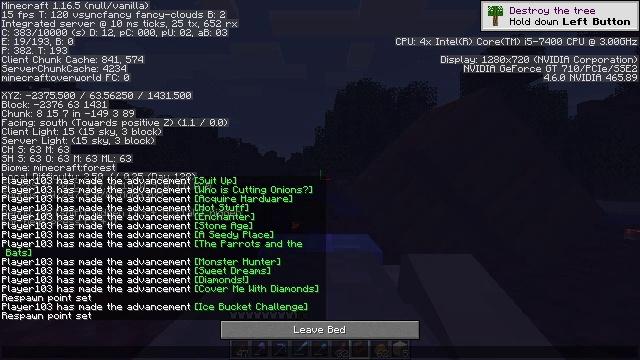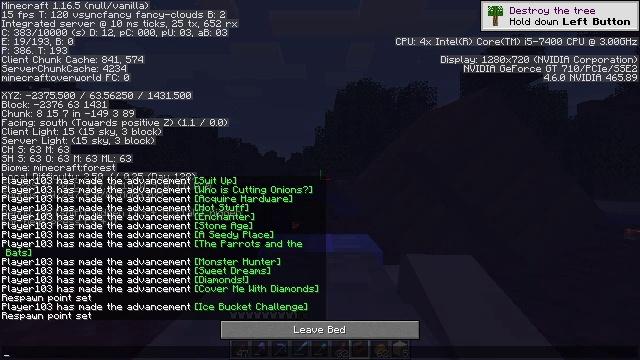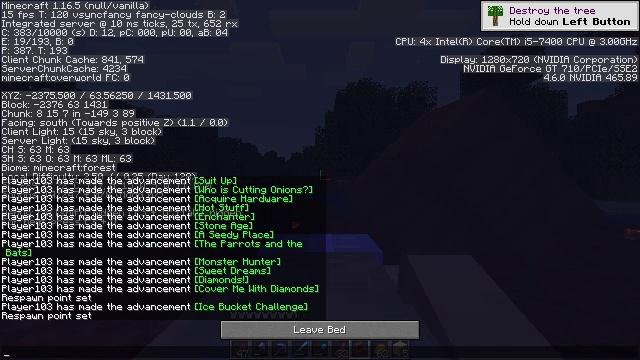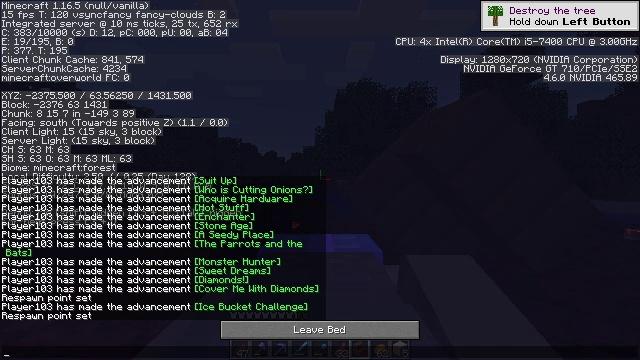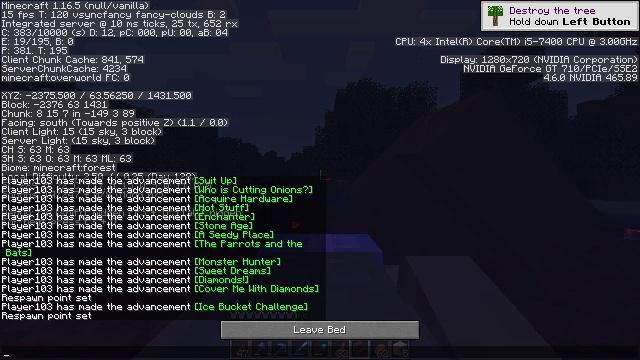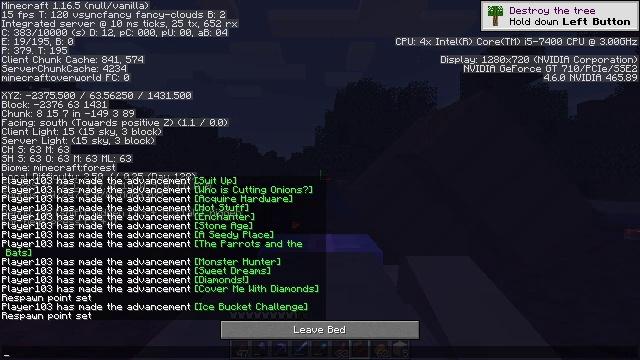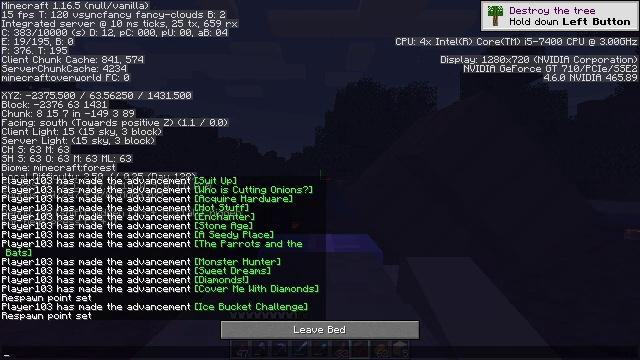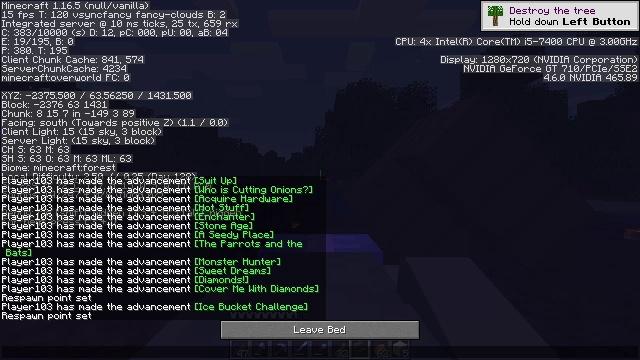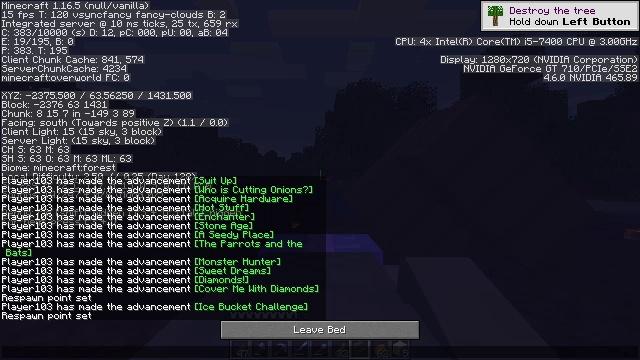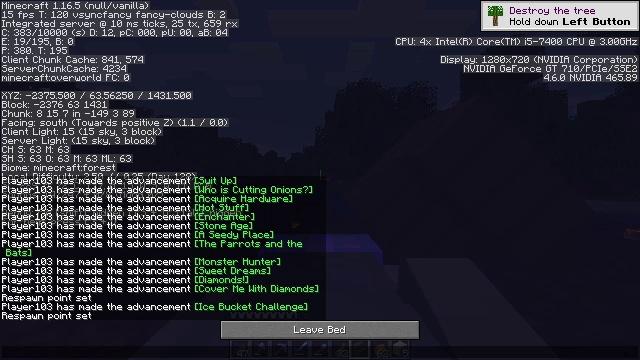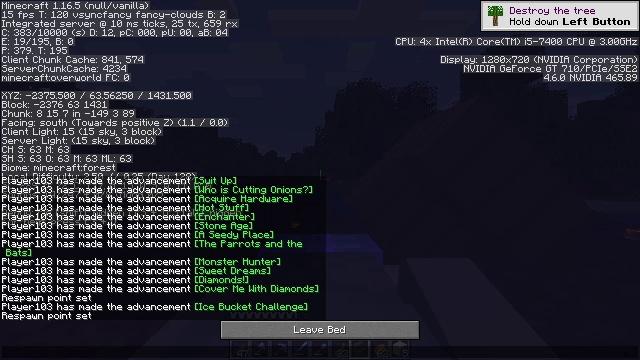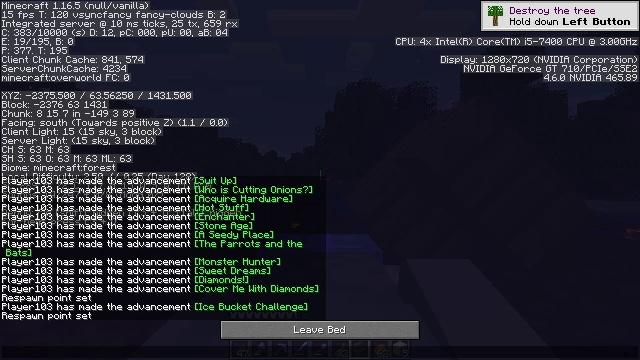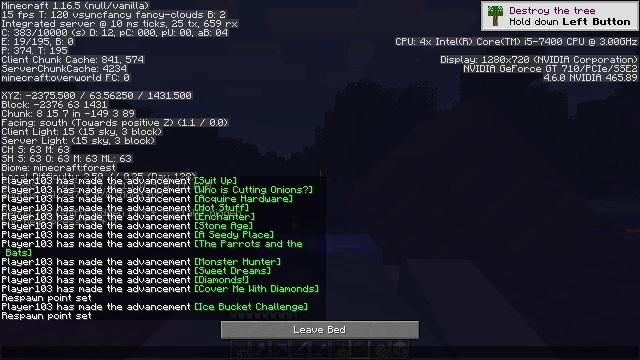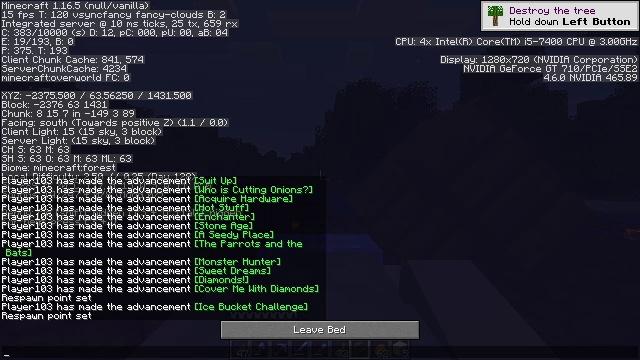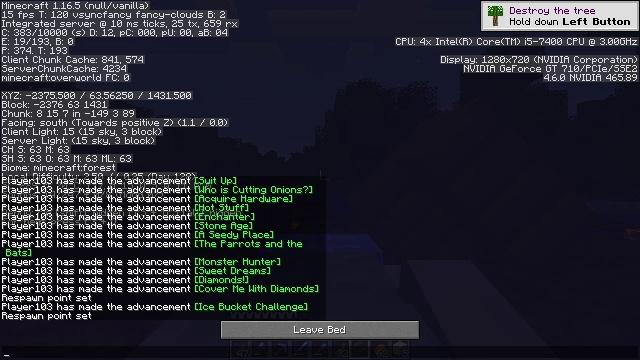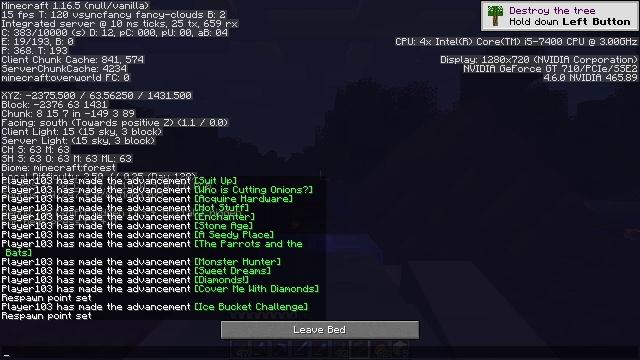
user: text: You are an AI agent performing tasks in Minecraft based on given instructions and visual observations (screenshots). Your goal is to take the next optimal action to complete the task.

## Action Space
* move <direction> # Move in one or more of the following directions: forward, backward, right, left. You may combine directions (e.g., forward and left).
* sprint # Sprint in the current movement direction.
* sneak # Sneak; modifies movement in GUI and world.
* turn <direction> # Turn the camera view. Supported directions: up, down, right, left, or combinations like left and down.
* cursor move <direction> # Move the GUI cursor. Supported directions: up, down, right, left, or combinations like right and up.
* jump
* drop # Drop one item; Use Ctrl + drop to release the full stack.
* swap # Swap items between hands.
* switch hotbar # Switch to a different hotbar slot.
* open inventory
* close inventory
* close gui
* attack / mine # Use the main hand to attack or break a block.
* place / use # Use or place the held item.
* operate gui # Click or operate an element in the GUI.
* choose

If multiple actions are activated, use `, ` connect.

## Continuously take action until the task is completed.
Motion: motion action
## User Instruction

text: Remove spruce stairs from the inventory.
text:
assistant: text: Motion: no_op
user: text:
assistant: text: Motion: no_op
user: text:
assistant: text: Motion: no_op
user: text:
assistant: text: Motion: no_op
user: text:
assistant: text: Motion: no_op
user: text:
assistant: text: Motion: no_op
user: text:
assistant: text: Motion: no_op
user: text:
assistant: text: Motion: no_op
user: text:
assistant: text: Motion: no_op
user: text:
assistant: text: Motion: no_op
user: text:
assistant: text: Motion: no_op
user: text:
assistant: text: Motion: no_op
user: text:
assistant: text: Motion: no_op
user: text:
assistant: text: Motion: no_op
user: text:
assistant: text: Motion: no_op
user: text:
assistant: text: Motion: no_op
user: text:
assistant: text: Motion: no_op
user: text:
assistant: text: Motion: no_op
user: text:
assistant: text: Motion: no_op
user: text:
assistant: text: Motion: no_op
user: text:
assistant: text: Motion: no_op
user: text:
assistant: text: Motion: no_op
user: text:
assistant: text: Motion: no_op
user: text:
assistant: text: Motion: no_op
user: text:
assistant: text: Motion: no_op
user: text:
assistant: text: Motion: no_op
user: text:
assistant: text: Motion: no_op
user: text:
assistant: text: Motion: no_op
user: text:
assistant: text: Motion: no_op
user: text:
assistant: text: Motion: no_op